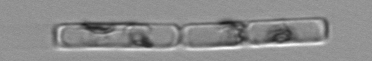
Label: Guinardia_delicatula